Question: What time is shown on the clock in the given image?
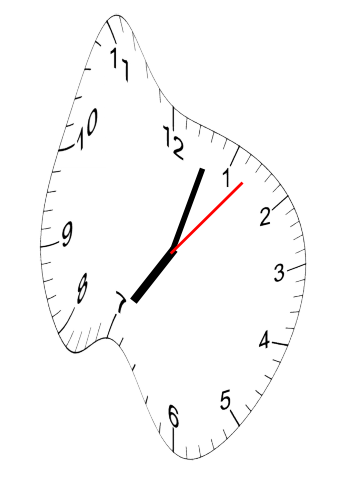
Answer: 07:03:07